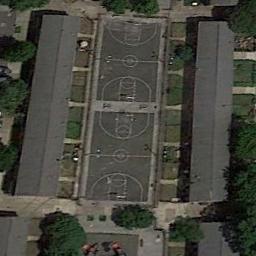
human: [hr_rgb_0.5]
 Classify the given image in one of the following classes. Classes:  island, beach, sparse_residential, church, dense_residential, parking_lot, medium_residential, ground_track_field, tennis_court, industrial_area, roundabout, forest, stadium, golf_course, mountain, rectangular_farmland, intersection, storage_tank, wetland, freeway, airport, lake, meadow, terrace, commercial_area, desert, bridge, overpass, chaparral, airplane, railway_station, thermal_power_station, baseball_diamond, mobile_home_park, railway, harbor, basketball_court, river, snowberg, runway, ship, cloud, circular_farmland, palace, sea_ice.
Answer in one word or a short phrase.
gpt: basketball_court